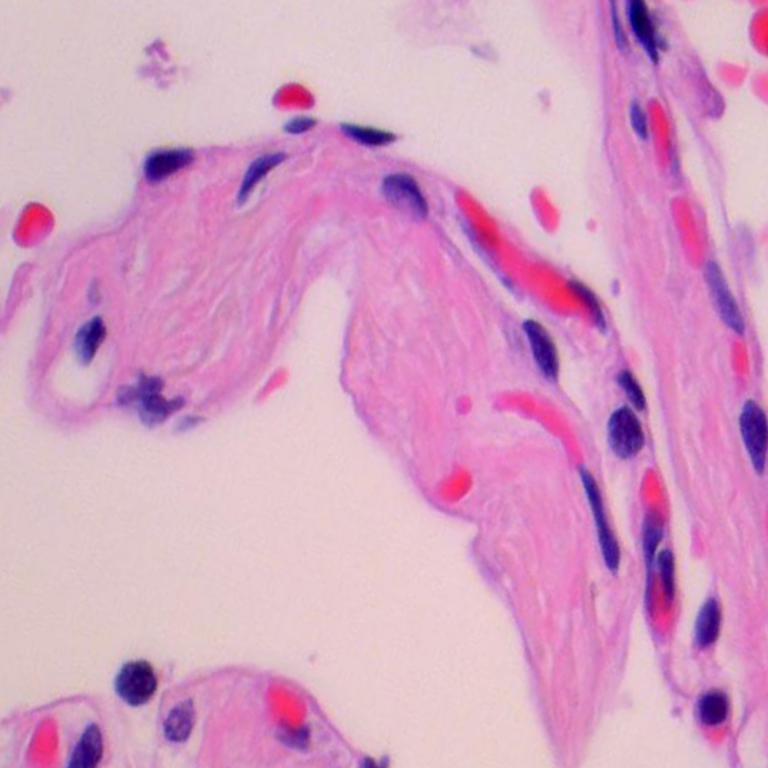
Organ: lung
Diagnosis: benign